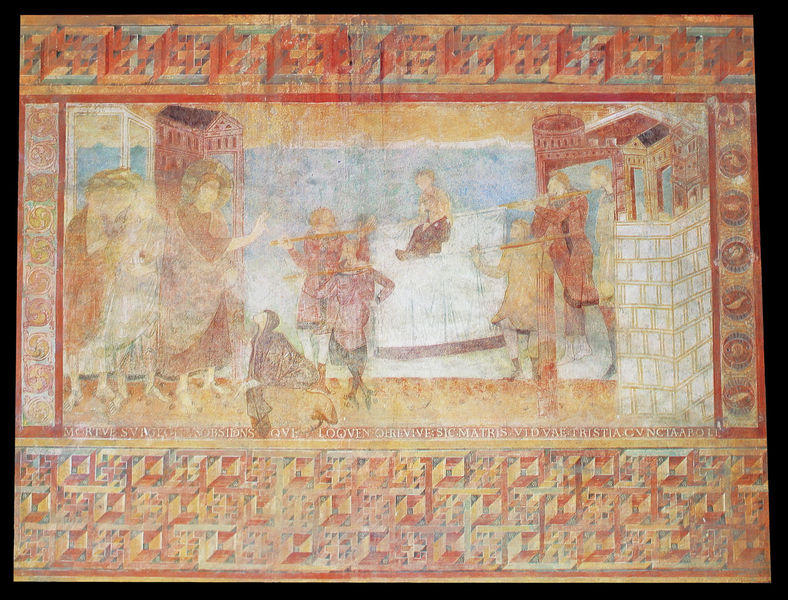
Titel: Wandmalerei im Mittelschiff von St. Georg in Reichenau-Oberzell
Standort: Reichenau-Oberzell, St. Georg, Stiftskirche (EU - D - BW - Bodenseegebiet)
Schlagwörter: blau, gott, himmel, mann, meer, wasser, gelb, stadt, fenster, männer, szene, weiss, zeichnung, gebäude, haus, rot, malerei, muster, ornament, wand, architektur, bibel, bild, häuser, kind, turm, schrift, fahnen, italien, fahne, trage, farben, mauer, thron, wandmalerei, tor, kreise, quadrate, heiligenschein, jesus, jesus christus, mauern, mittelalter, knieende, segen, segnen, segnung, bettler, heiliger, bodensee, heilige, fresko, fanfare, träger, fresco, labyrinth, mäander, sänfte, verblasst, laufband, virr